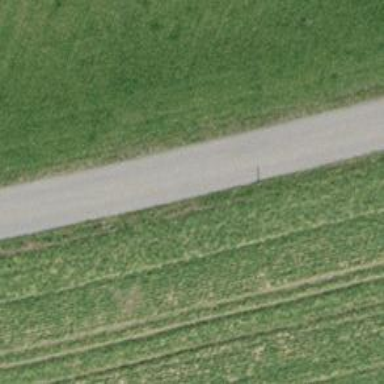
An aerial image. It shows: Unclassified road with asphalt surface.